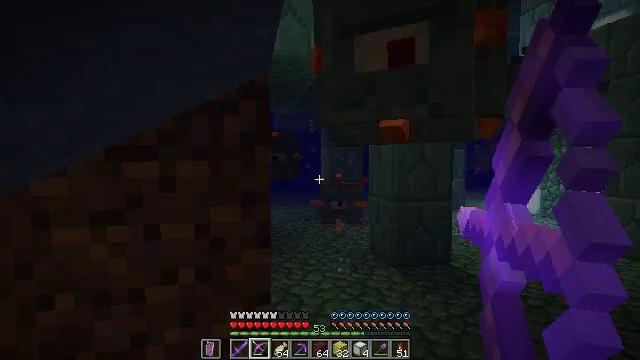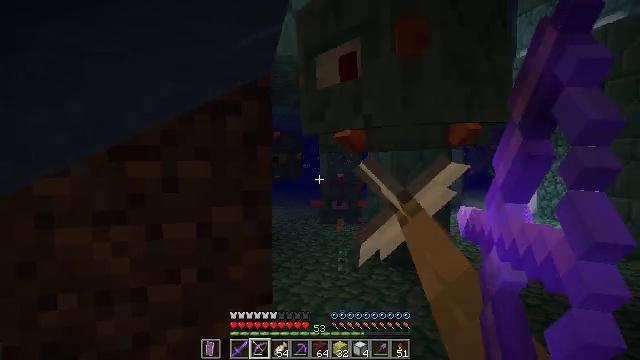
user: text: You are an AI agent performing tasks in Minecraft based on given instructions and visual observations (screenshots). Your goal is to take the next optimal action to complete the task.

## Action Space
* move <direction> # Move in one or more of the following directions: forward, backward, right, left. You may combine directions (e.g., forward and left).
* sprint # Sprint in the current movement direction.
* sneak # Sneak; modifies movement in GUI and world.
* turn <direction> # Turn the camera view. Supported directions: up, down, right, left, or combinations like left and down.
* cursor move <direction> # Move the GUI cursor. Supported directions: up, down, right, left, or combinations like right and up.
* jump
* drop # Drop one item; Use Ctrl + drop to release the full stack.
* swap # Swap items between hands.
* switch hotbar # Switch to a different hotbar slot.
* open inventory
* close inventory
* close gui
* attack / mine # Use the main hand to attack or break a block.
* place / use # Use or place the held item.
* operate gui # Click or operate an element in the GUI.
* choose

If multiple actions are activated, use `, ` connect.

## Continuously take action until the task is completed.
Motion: motion action
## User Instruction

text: Defeat the underwater mob.
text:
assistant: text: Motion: move right, use / place
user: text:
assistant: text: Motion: use / place